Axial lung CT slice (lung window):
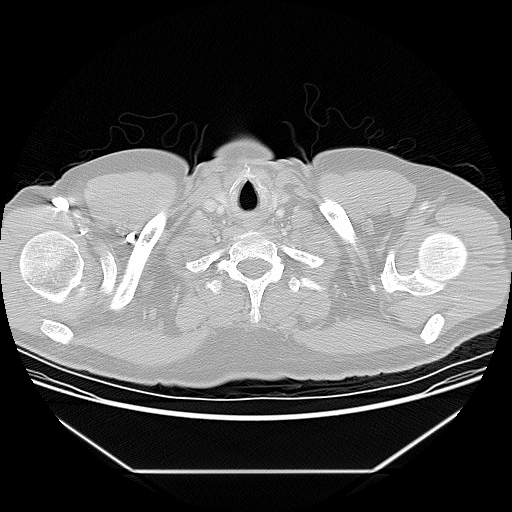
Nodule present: no